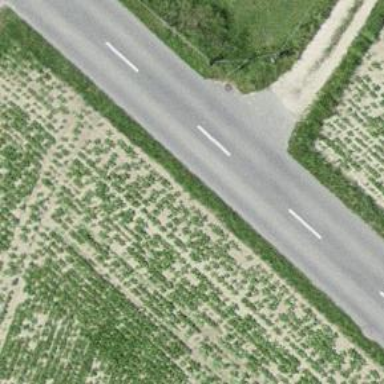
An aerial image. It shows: Tertiary road with asphalt surface.